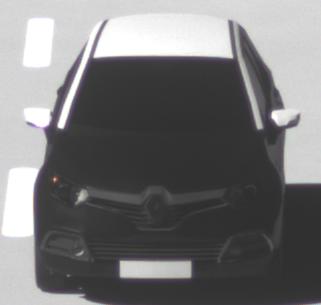
Make: Renault
Model: Captur ENERGY TCe 90
Detailed model: Captur (I)
Model produced from: 2013/06
Model produced until: 2015/05
Doors: 5
Color: black
Road condition: dry road
Daytime: morning or afternoon
Contrast: high contrast